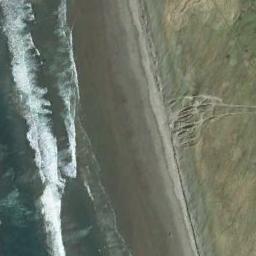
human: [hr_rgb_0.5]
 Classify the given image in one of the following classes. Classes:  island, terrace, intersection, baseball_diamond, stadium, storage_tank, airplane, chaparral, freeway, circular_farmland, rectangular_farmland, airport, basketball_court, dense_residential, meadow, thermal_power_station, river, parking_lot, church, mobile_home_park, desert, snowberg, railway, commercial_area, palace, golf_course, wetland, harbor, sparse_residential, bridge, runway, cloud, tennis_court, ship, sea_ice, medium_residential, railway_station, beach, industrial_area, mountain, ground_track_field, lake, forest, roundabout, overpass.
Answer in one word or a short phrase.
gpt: beach